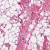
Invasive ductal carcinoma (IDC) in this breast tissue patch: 0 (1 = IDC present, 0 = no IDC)